Question: I have installed and configure my wordpress in my magento site using Fishpig extension.
In magento admin, the configuration of Fishpig extension shows perfect.
But when I am running the wordpress route in frondend, it is showing Fatal error and not displaying wordpress content anymore.
Attaching the screenshot of that page. And the error I got is:
Fatal error: Call to undefined method Mage::getResourceHelper() in /[MY_DIR_PATH]/app/code/core/Mage/Core/Model/Resource/Db/Collection/Abstract.php on line 534
Any help is appreciated.

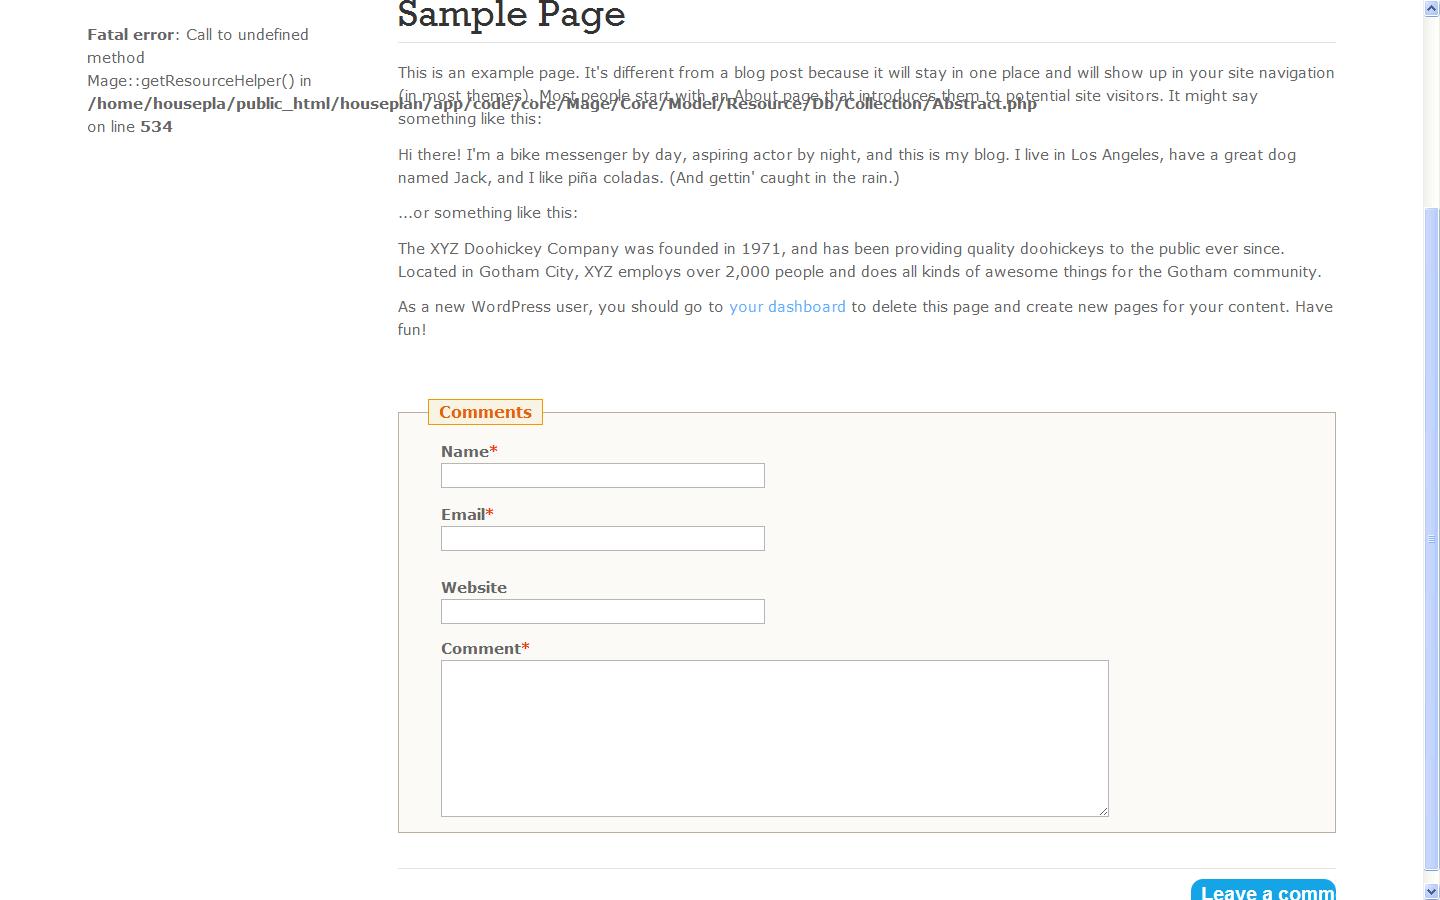
Answer: This was fixed by upgrading to the latest version (3.0.0.16 at the time of writing).